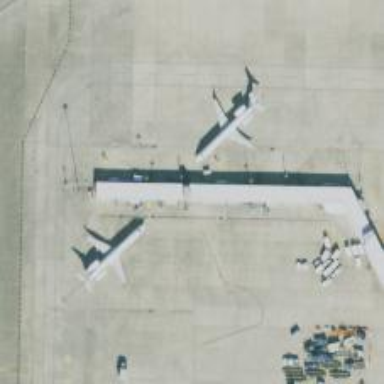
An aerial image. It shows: Airport gate.